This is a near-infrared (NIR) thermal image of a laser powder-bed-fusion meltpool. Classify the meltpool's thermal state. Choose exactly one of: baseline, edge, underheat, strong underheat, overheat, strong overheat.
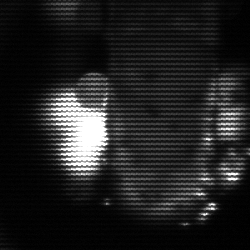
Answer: strong underheat